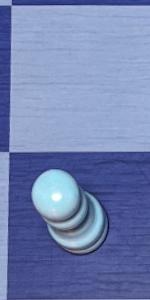
Label: Pawn_White